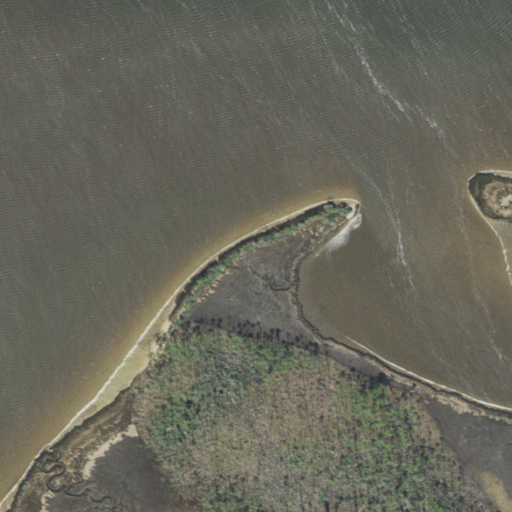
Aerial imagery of cape in Florida named Coffee Pot Point containing open water, herbaceous wetlands, and woody wetlands